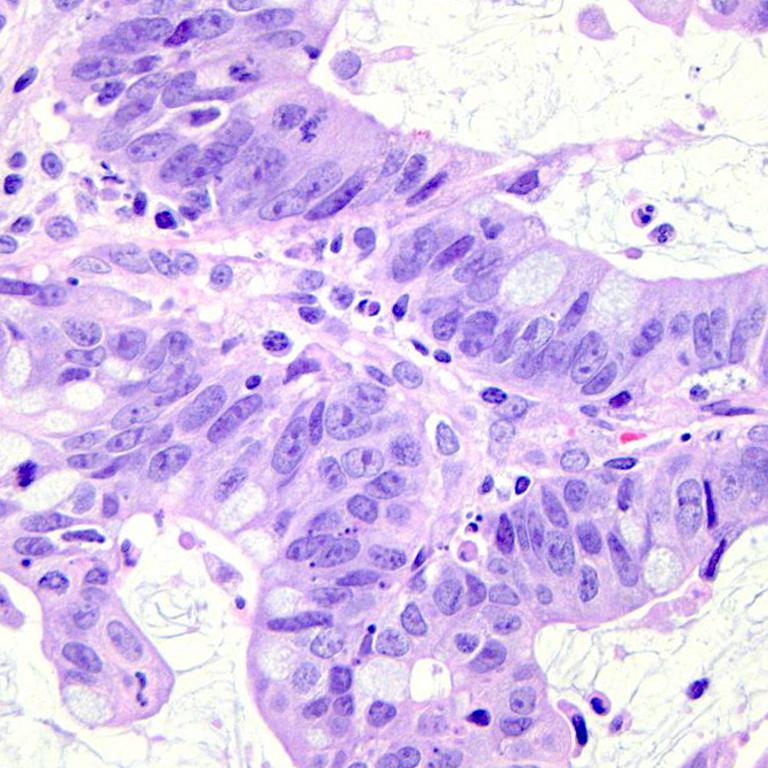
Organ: colon
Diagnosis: adenocarcinomas